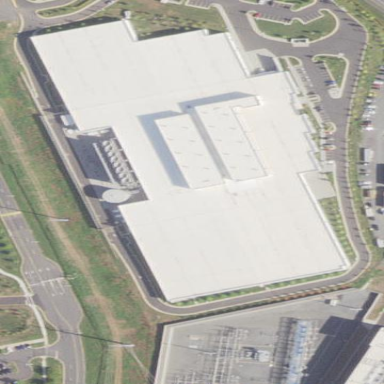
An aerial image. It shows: Data center building.